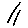
Label: line